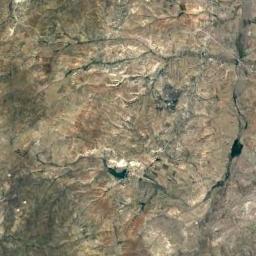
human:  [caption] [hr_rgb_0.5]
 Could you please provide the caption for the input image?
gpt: The mountain has a rugged surface and its rocks are yellow .

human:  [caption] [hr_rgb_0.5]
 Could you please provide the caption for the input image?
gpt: The vegetation coverage of the mountains is low .

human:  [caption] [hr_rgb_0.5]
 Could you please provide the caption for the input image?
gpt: The mountain is consist of the bare land .

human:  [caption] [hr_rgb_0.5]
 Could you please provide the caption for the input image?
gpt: The mountains are winding and undulating .

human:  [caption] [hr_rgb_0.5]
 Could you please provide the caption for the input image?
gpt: There are some rifts on the brown mountain .